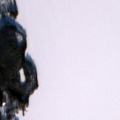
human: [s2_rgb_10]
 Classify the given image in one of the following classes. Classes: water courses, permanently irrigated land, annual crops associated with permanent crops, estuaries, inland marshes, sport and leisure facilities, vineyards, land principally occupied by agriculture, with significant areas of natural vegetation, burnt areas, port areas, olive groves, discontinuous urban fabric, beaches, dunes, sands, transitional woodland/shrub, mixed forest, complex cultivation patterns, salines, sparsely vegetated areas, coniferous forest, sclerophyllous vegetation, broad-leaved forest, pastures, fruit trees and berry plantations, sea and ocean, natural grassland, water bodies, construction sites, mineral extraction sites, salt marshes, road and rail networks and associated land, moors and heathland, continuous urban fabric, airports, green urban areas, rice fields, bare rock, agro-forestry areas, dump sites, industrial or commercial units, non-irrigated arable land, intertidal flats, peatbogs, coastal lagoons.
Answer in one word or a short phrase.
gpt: coniferous forest, water bodies